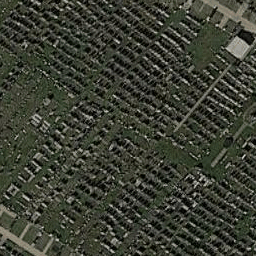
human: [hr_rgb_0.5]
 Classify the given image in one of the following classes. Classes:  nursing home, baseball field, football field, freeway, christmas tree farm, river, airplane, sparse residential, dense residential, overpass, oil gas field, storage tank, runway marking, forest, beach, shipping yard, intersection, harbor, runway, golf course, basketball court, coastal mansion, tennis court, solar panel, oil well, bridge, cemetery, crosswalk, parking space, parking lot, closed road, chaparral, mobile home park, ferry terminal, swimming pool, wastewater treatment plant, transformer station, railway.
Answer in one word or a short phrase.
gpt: cemetery